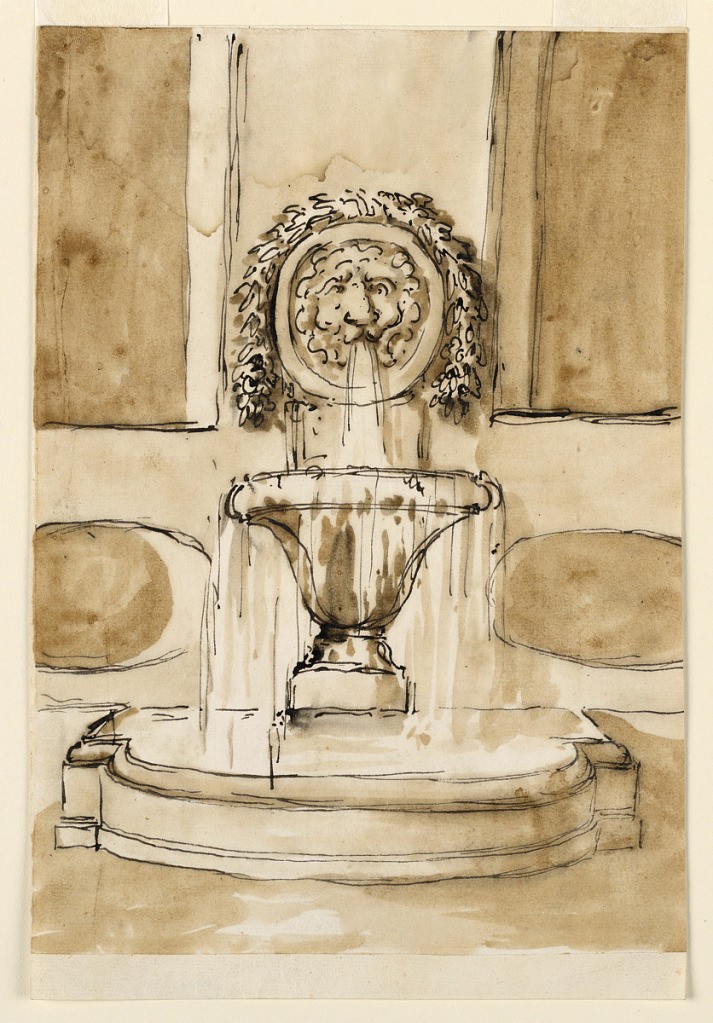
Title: Design for a Wall Fountain
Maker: Giuseppe Barberi, Italian, 1746–1809
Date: ca. 1790
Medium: Pen and brown ink, brush and brown wash on off-white laid paper, lined
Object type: Drawing
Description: Water flows from the mouth of a lion's mask within a roundel topped with a garland.